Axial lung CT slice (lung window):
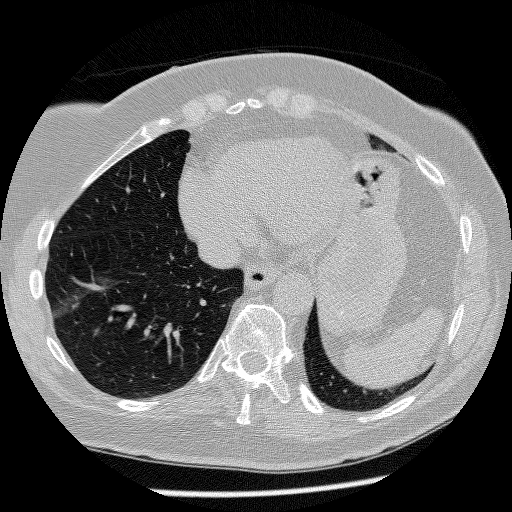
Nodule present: no